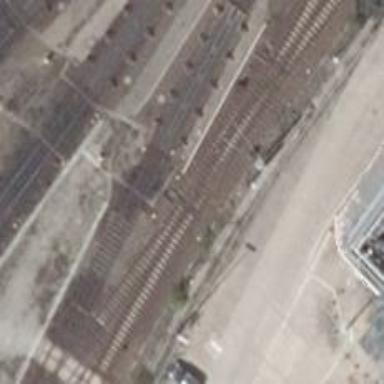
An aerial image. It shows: Railway switch.